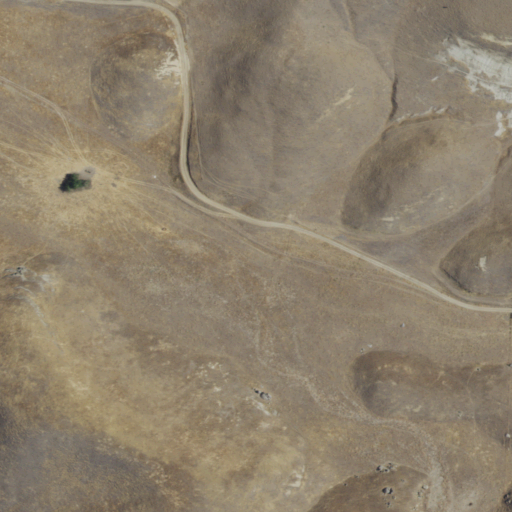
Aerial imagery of valley in California named Nightingale Gulch containing only grassland